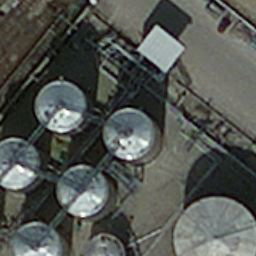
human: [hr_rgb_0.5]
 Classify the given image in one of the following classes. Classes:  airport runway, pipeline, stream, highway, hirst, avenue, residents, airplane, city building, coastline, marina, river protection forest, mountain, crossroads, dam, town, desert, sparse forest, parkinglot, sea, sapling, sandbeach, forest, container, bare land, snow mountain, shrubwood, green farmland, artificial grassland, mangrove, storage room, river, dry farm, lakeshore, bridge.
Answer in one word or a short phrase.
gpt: storage room